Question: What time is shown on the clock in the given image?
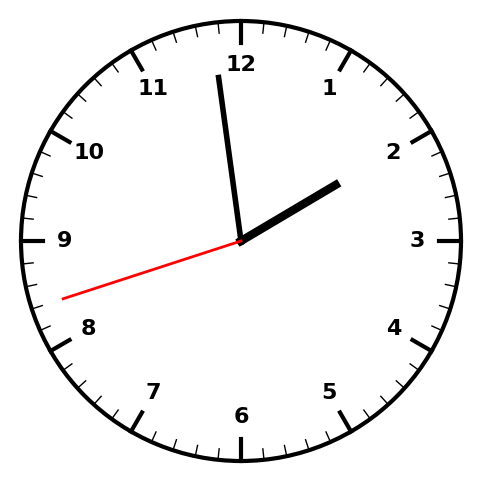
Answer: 01:58:42